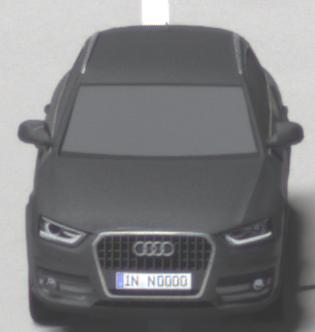
Make: Audi
Model: Q3 1.4 TFSI
Detailed model: Q3 (8U)
Model produced from: 2013/07
Model produced until: 2014/10
Doors: 5
Color: gray
Road condition: dry road
Daytime: not specified
Contrast: high contrast